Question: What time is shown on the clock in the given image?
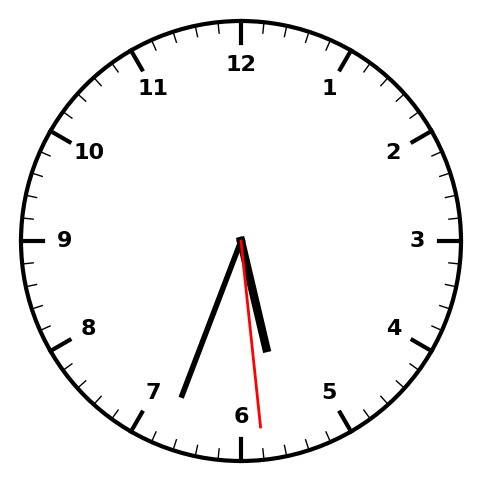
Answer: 05:33:29